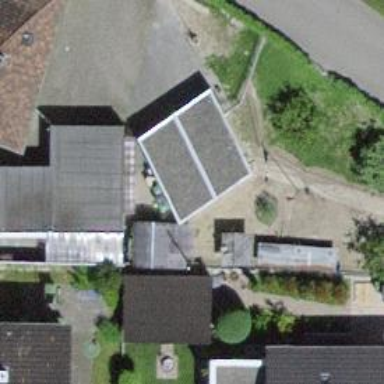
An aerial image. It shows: Garage with flat roof.